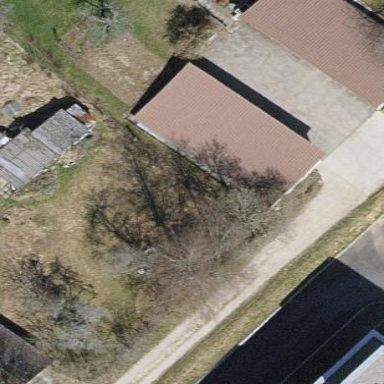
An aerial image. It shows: Group of garages.